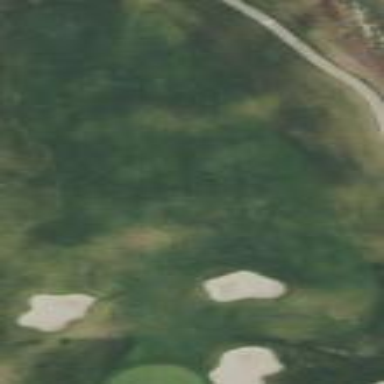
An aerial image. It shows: Golf fairway surrounded by grass.